Question: I've created a custom view (ArrowContainer) to wrap around other elements giving them an arrow shaped background. However, my view displays differently when contained in a Relative Layout to how it displays when contained in a Linear Layout.
Here is the problem, the top ArrowContainer is contained in a LinearLayout and behaves correctly, the bottom ArrowContainer is contained in a RelativeLayout and behaves incorrectly.

Has anyone seen something like this before? The debug code I have inserted in ArrowContainer.java suggests that the problem arises from RelativeLayout measuring the view twice, but I'm not sure why this causes a problem...
Below is the code:
ArrowContainer.java
'''
package com.example.arrowcontainertest;
import android.content.Context;
import android.content.res.TypedArray;
import android.graphics.Canvas;
import android.graphics.Paint;
import android.graphics.Paint.Style;
import android.graphics.Path;
import android.util.AttributeSet;
import android.util.Log;
import android.view.View;
import android.view.ViewGroup;
public class ArrowContainer extends ViewGroup {
private static final int ARROW_LEFT = 0;
private static final int ARROW_RIGHT = 1;
private static final int ARROW_BOTH = 2;
private static final int DEFAULT_COLOUR = 0xFFFF0000;
private static final int HORIZONTAL_PADDING = 150;
private Path path;
private Paint paint;
private int arrowSide = ARROW_RIGHT;
private int colour = DEFAULT_COLOUR;
private int downColour;
private Paint downPaint;
private Boolean isButton = false;
private View child;
public ArrowContainer(Context context) {
super(context);
init();
}
public ArrowContainer(Context context, AttributeSet attrs) {
super(context, attrs);
TypedArray a = context.getTheme().obtainStyledAttributes(attrs, R.styleable.ArrowContainer, 0, 0);
try {
arrowSide = a.getInteger(R.styleable.ArrowContainer_arrowSide, ARROW_RIGHT);
colour = a.getColor(R.styleable.ArrowContainer_colour, DEFAULT_COLOUR);
isButton = a.getBoolean(R.styleable.ArrowContainer_isButton, false);
} finally {
a.recycle();
}
init();
}
public ArrowContainer(Context context, AttributeSet attrs, int defStyle) {
super(context, attrs, defStyle);
TypedArray a = context.getTheme().obtainStyledAttributes(attrs, R.styleable.ArrowContainer, 0, 0);
try {
arrowSide = a.getInteger(R.styleable.ArrowContainer_arrowSide, ARROW_RIGHT);
colour = a.getColor(R.styleable.ArrowContainer_colour, DEFAULT_COLOUR);
isButton = a.getBoolean(R.styleable.ArrowContainer_isButton, false);
} finally {
a.recycle();
}
init();
}
private void init() {
paint = new Paint();
paint.setColor(colour);
paint.setStyle(Style.FILL);
setWillNotDraw(false);
if (isButton) {
setFocusable(true);
setClickable(true);
downColour = 0xFF00FF00;
downPaint = new Paint();
downPaint.setColor(downColour);
downPaint.setStyle(Style.FILL);
}
}
@Override
protected void onFinishInflate() {
// Must have exactly 1 child
assert getChildCount()==1;
if (getChildCount() == 1) {
child = getChildAt(0);
}
}
@Override
protected void onMeasure(int widthMeasureSpec, int heightMeasureSpec) {
// Debug
Log.e("DEBUG", "Type:" + getParent().getClass());
Log.e("DEBUG", "Width Mode: " + MeasureSpec.getMode(widthMeasureSpec));
Log.e("DEBUG", "Height Mode: " + MeasureSpec.getMode(heightMeasureSpec));
Log.e("DEBUG", "Width Size: " + MeasureSpec.getSize(widthMeasureSpec));
Log.e("DEBUG", "Height Size: " + MeasureSpec.getSize(heightMeasureSpec));
// Restrict the childs width to at most this components size minus a fixed value (HORIZONTAL_PADDING*numArrows)
int numArrows=0;
switch (arrowSide) {
case ARROW_RIGHT:
numArrows = 1;
break;
case ARROW_LEFT:
numArrows = 1;
break;
case ARROW_BOTH:
numArrows = 2;
break;
}
int widthSpec = MeasureSpec.makeMeasureSpec(MeasureSpec.getSize(widthMeasureSpec)-HORIZONTAL_PADDING*numArrows, MeasureSpec.AT_MOST);
int heightSpec = MeasureSpec.makeMeasureSpec(0, MeasureSpec.UNSPECIFIED);
child.measure(widthSpec, heightSpec);
int width = child.getMeasuredWidth();
int height = child.getMeasuredHeight();
setMeasuredDimension(width + (int) (numArrows*height/2f), height);
}
@Override
protected void onLayout(boolean changed, int l, int t, int r, int b) {
int width = getMeasuredWidth();
int height = getMeasuredHeight();
int childWidth = child.getMeasuredWidth();
int childHeight = child.getMeasuredHeight();
switch (arrowSide) {
case ARROW_RIGHT:
// Hug left
child.layout(0, height/2 - childHeight/2, width - height/2, height/2 + childHeight/2);
break;
case ARROW_LEFT:
// Hug right
child.layout(height/2, height/2 - childHeight/2, width, height/2 + childHeight/2);
break;
case ARROW_BOTH:
// Center
child.layout(width/2 - childWidth/2, height/2 - childHeight/2, width/2 + childWidth/2, height/2 + childHeight/2);
break;
}
}
@Override
protected void onSizeChanged(int w, int h, int oldw, int oldh) {
path = new Path();
switch (arrowSide) {
case ARROW_RIGHT:
path.lineTo(0, h);
path.lineTo(w-h/2f, h);
path.lineTo(w, h/2f);
path.lineTo(w-h/2f, 0);
break;
case ARROW_LEFT:
path.moveTo(h/2f, 0);
path.lineTo(0, h/2f);
path.lineTo(h/2f, h);
path.lineTo(w, h);
path.lineTo(w, 0);
break;
case ARROW_BOTH:
path.moveTo(h/2f, 0);
path.lineTo(0, h/2f);
path.lineTo(h/2f, h);
path.lineTo(w-h/2f, h);
path.lineTo(w, h/2f);
path.lineTo(w-h/2f, 0);
break;
}
path.close();
}
@Override
protected void onDraw(Canvas canvas) {
invalidate();
if (isPressed()) {
canvas.drawPath(path, downPaint);
} else {
canvas.drawPath(path, paint);
}
super.onDraw(canvas);
}
}
'''
activity_main.xml
'''
<LinearLayout xmlns:android="http://schemas.android.com/apk/res/android"
xmlns:tools="http://schemas.android.com/tools"
android:layout_width="match_parent"
android:layout_height="match_parent"
android:paddingBottom="@dimen/activity_vertical_margin"
android:paddingLeft="@dimen/activity_horizontal_margin"
android:paddingRight="@dimen/activity_horizontal_margin"
android:paddingTop="@dimen/activity_vertical_margin"
android:orientation="vertical"
tools:context=".MainActivity" xmlns:app="http://schemas.android.com/apk/res/com.example.arrowcontainertest">
<LinearLayout
android:layout_width="match_parent"
android:layout_height="wrap_content">
<com.example.arrowcontainertest.ArrowContainer
android:layout_width="wrap_content"
android:layout_height="wrap_content"
app:arrowSide="right">
<TextView android:layout_width="wrap_content"
android:layout_height="wrap_content"
android:text="Play"
android:textSize="50sp"/>
</com.example.arrowcontainertest.ArrowContainer>
</LinearLayout>
<RelativeLayout
android:layout_width="match_parent"
android:layout_height="wrap_content">
<com.example.arrowcontainertest.ArrowContainer
android:layout_width="wrap_content"
android:layout_height="wrap_content"
app:arrowSide="right">
<TextView android:layout_width="wrap_content"
android:layout_height="wrap_content"
android:text="Play"
android:textSize="50sp"/>
</com.example.arrowcontainertest.ArrowContainer>
</RelativeLayout>
'''
MainActivity.java
'''
package com.example.arrowcontainertest;
import android.os.Bundle;
import android.app.Activity;
public class MainActivity extends Activity {
@Override
protected void onCreate(Bundle savedInstanceState) {
super.onCreate(savedInstanceState);
setContentView(R.layout.activity_main);
}
}
'''
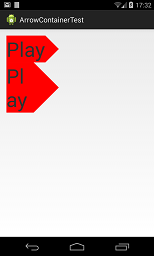
Answer: An update:
I've been unable to solve this problem and this component has been causing problems in other situations. As such I decided to rewrite the component to use a little custom functionality as possible.
My solution has been to create a custom LinearLayout which contains a nested LinearLayout. The outer layout is responsible for drawing the background, and applies sufficient padding to allow space to draw the arrows. All children get passed to the inner layout. This solution isn't perfect as there is often excess padding and so wasted space, but it is sufficient for my purposes.
Code is here:
'''
package com.example.arrowcontainertest;
import android.content.Context;
import android.content.res.TypedArray;
import android.graphics.Canvas;
import android.graphics.Paint;
import android.graphics.Path;
import android.graphics.Paint.Style;
import android.util.AttributeSet;
import android.view.LayoutInflater;
import android.view.View;
import android.widget.LinearLayout;
public class NewArrowContainer extends LinearLayout {
private static final int ARROW_LEFT = 0;
private static final int ARROW_RIGHT = 1;
private static final int ARROW_BOTH = 2;
private static final int DEFAULT_COLOUR = 0xFFFF0000;
private static final int ARROW_MAX_WIDTH = 150;
private LinearLayout childLayout;
private Path path;
private Paint paint;
private int arrowSide = ARROW_RIGHT;
private int colour = DEFAULT_COLOUR;
private int downColour;
private Paint downPaint;
private Boolean isButton = false;
public NewArrowContainer(Context context) {
super(context);
init();
}
public NewArrowContainer(Context context, AttributeSet attrs) {
super(context, attrs);
TypedArray a = context.getTheme().obtainStyledAttributes(attrs, R.styleable.ArrowContainer, 0, 0);
try {
arrowSide = a.getInteger(R.styleable.ArrowContainer_arrowSide, ARROW_RIGHT);
colour = a.getColor(R.styleable.ArrowContainer_colour, DEFAULT_COLOUR);
isButton = a.getBoolean(R.styleable.ArrowContainer_isButton, false);
} finally {
a.recycle();
}
init();
}
public NewArrowContainer(Context context, AttributeSet attrs, int defStyle) {
super(context, attrs, defStyle);
TypedArray a = context.getTheme().obtainStyledAttributes(attrs, R.styleable.ArrowContainer, 0, 0);
try {
arrowSide = a.getInteger(R.styleable.ArrowContainer_arrowSide, ARROW_RIGHT);
colour = a.getColor(R.styleable.ArrowContainer_colour, DEFAULT_COLOUR);
isButton = a.getBoolean(R.styleable.ArrowContainer_isButton, false);
} finally {
a.recycle();
}
init();
}
private void init() {
paint = new Paint();
paint.setColor(colour);
paint.setStyle(Style.FILL);
setWillNotDraw(false);
if (isButton) {
setFocusable(true);
setClickable(true);
downColour = 0xFF00FF00;
downPaint = new Paint();
downPaint.setColor(downColour);
downPaint.setStyle(Style.FILL);
}
LayoutInflater layoutInflater = (LayoutInflater) getContext().getSystemService(Context.LAYOUT_INFLATER_SERVICE);
layoutInflater.inflate(R.layout.arrow_container, this);
childLayout = (LinearLayout) findViewById(R.id.child);
// Pass properties to childLayout
childLayout.setPadding(getPaddingLeft(), getPaddingTop(), getPaddingRight(), getPaddingBottom());
childLayout.setOrientation(getOrientation());
// Give the padding sufficient for arrows
switch (arrowSide) {
case ARROW_RIGHT:
setPadding(0, 0, ARROW_MAX_WIDTH, 0);
break;
case ARROW_LEFT:
setPadding(ARROW_MAX_WIDTH, 0, 0, 0);
break;
case ARROW_BOTH:
setPadding(ARROW_MAX_WIDTH, 0, ARROW_MAX_WIDTH, 0);
break;
}
}
public void setColour(int colour) {
paint.setColor(colour);
}
@Override
public void onFinishInflate() {
// Pass all children to the childLayout
while (getChildCount() > 1) {
View v = getChildAt(1);
removeViewAt(1);
childLayout.addView(v);
}
}
@Override
protected void onSizeChanged(int w, int h, int oldw, int oldh) {
path = new Path();
switch (arrowSide) {
case ARROW_RIGHT:
path.lineTo(0, h);
path.lineTo(w-ARROW_MAX_WIDTH, h);
path.lineTo(w-ARROW_MAX_WIDTH+h/2f, h/2f);
path.lineTo(w-ARROW_MAX_WIDTH, 0);
break;
case ARROW_LEFT:
path.moveTo(ARROW_MAX_WIDTH-h/2f, h/2f);
path.lineTo(ARROW_MAX_WIDTH, h);
path.lineTo(w, h);
path.lineTo(w, 0);
path.lineTo(ARROW_MAX_WIDTH, 0);
break;
case ARROW_BOTH:
path.moveTo(ARROW_MAX_WIDTH-h/2f, h/2f);
path.lineTo(ARROW_MAX_WIDTH, h);
path.lineTo(w-ARROW_MAX_WIDTH, h);
path.lineTo(w-ARROW_MAX_WIDTH+h/2f, h/2f);
path.lineTo(w-ARROW_MAX_WIDTH, 0);
path.lineTo(ARROW_MAX_WIDTH, 0);
break;
}
path.close();
}
@Override
protected void onDraw(Canvas canvas) {
invalidate();
if (isPressed()) {
canvas.drawPath(path, downPaint);
} else {
canvas.drawPath(path, paint);
}
super.onDraw(canvas);
}
}
'''